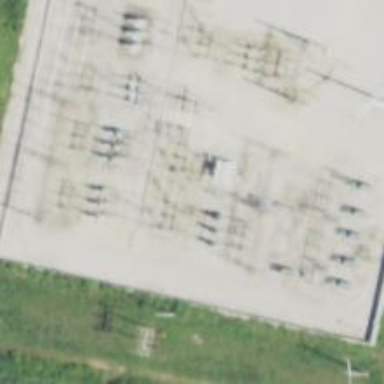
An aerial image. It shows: Switch used for power control.